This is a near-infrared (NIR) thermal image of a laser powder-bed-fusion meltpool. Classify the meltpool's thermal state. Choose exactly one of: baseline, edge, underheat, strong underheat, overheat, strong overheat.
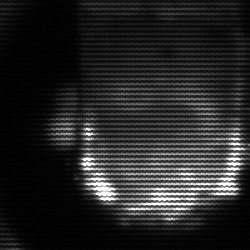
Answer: baseline